Field crop: maize
Growth stage: 2
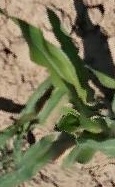
Species: maize